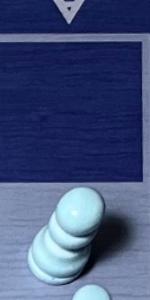
Label: Pawn_White